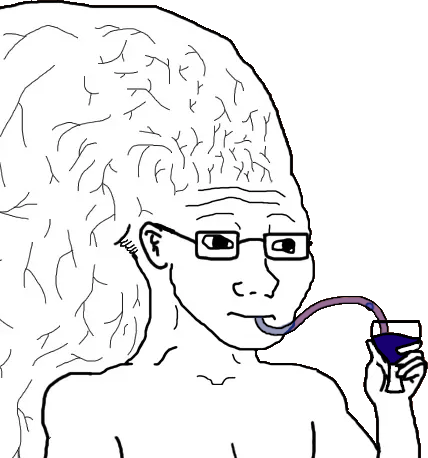
Label: 5_Brainiak